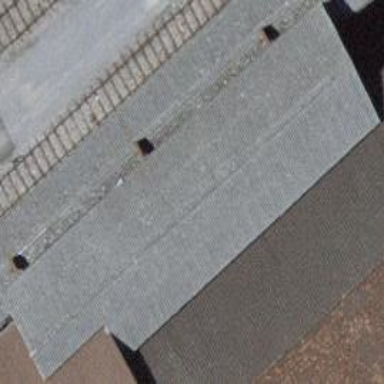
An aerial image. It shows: View of roof of building.